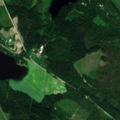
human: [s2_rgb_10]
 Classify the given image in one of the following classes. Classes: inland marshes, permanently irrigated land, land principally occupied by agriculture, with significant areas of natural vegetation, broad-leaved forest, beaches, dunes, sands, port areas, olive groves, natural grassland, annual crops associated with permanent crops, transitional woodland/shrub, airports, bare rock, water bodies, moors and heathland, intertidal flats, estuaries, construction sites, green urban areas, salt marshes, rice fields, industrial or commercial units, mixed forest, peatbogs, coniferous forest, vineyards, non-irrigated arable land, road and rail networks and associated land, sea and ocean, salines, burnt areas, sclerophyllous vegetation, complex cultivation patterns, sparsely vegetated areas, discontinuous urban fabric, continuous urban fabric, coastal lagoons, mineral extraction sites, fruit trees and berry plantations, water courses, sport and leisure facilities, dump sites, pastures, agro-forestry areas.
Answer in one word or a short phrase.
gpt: coniferous forest, mixed forest, water bodies